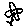
Label: flower